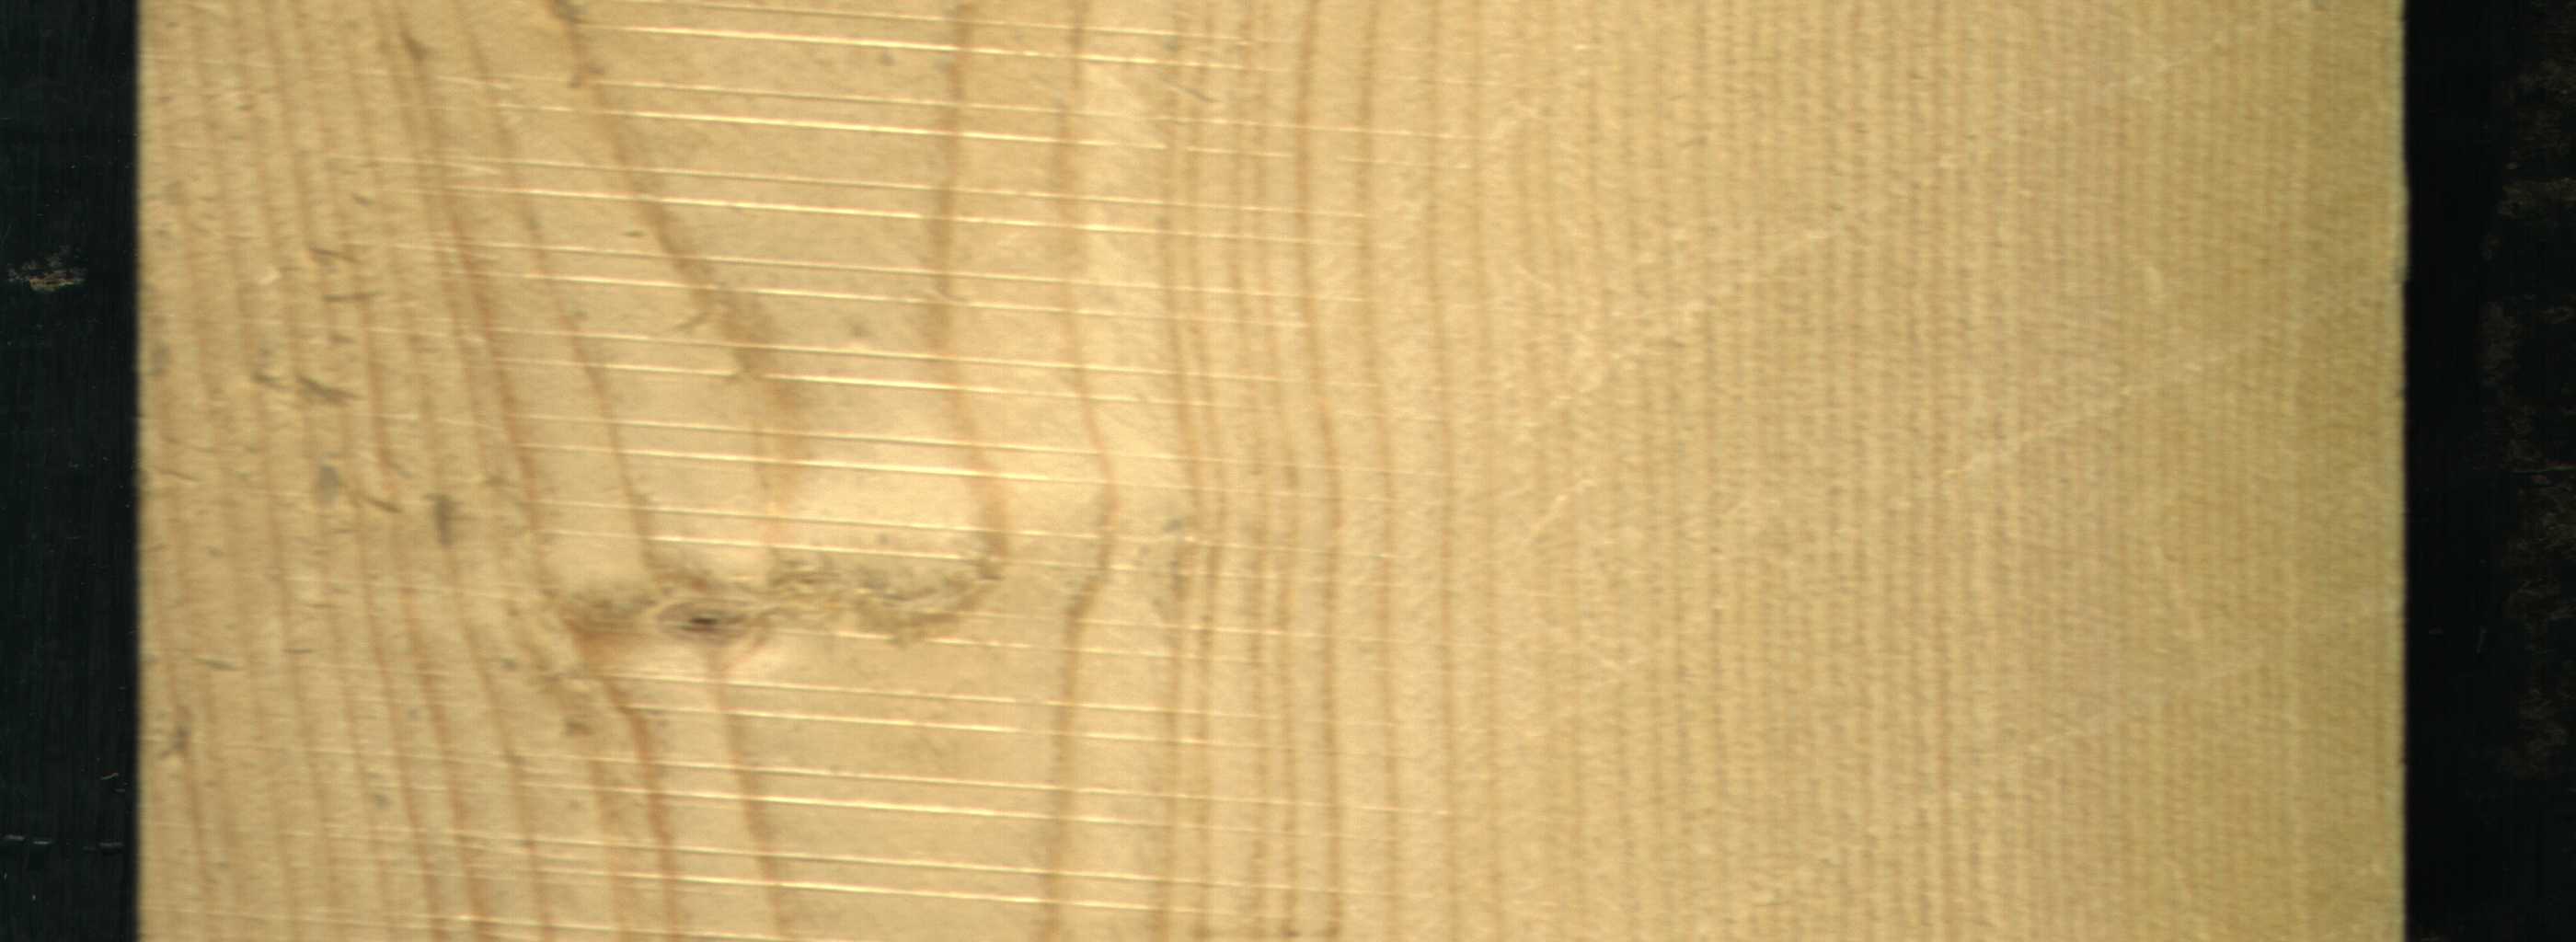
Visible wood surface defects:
Live_Knot